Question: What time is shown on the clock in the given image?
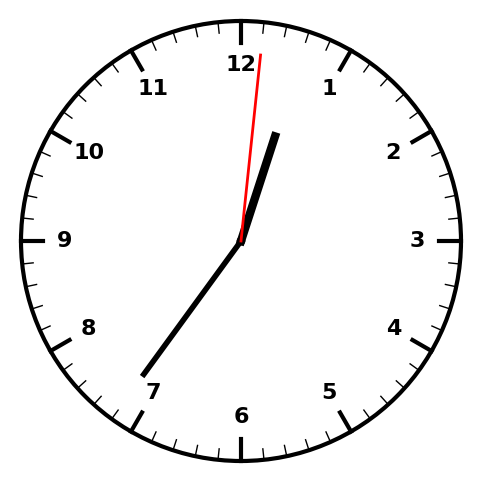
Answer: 12:36:01